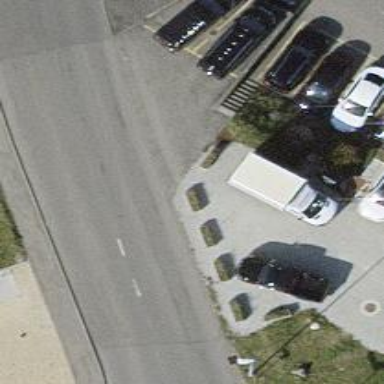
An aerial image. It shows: Block barrier.